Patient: sex F, age 41
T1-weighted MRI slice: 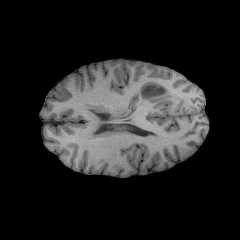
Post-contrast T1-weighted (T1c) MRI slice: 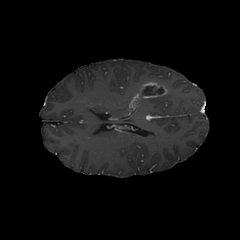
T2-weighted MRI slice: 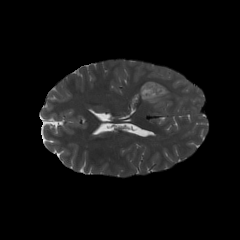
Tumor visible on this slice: yes
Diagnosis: Glioblastoma, IDH-wildtype
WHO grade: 4